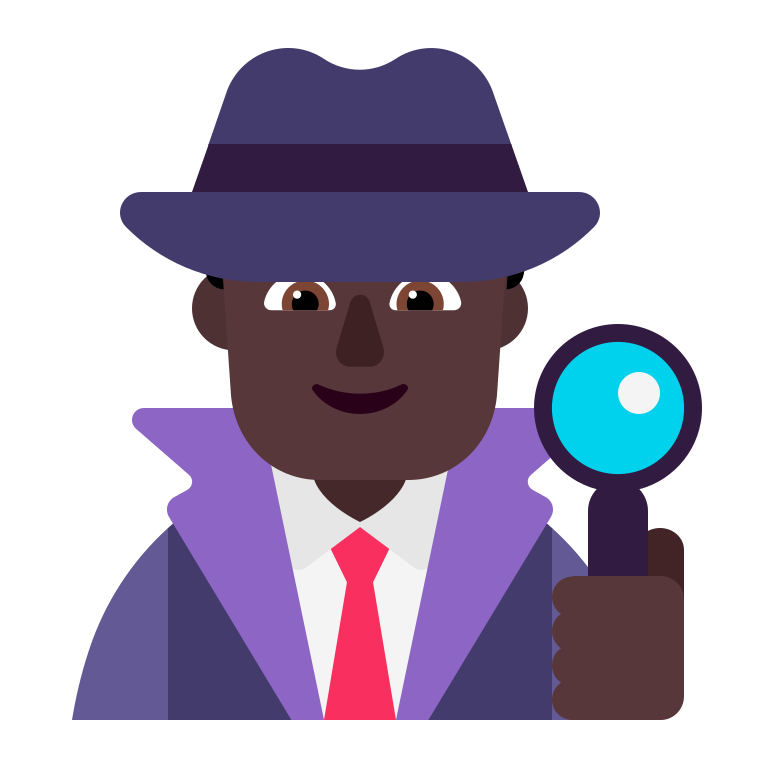
man detective flat dark